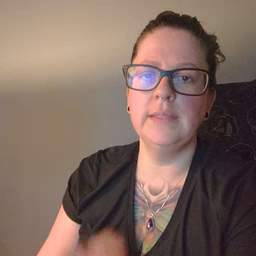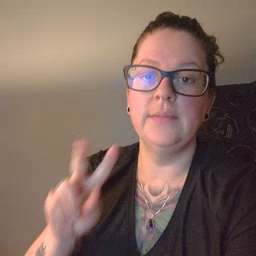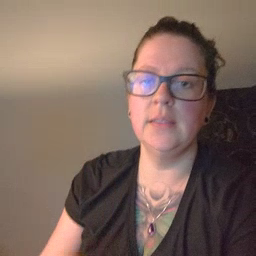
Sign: TV